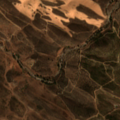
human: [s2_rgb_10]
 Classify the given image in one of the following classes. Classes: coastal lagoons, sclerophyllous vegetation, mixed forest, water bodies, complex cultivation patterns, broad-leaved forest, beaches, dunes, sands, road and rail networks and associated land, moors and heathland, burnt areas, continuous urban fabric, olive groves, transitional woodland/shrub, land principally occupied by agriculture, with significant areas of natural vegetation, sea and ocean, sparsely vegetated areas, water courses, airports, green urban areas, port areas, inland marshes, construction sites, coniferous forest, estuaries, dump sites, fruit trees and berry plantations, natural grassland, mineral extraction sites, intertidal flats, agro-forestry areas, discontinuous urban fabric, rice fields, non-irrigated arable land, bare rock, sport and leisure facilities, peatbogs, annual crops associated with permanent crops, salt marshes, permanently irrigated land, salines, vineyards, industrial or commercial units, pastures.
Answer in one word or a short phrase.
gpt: pastures, land principally occupied by agriculture, with significant areas of natural vegetation, broad-leaved forest, sclerophyllous vegetation, transitional woodland/shrub